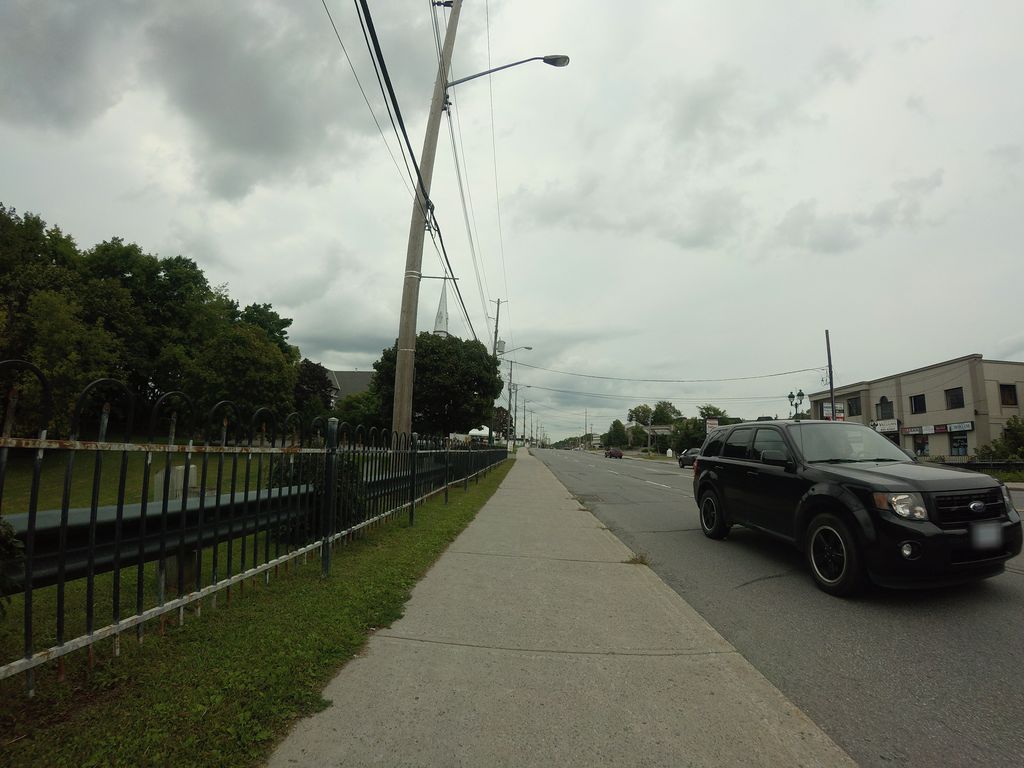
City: ottawa-gatineau